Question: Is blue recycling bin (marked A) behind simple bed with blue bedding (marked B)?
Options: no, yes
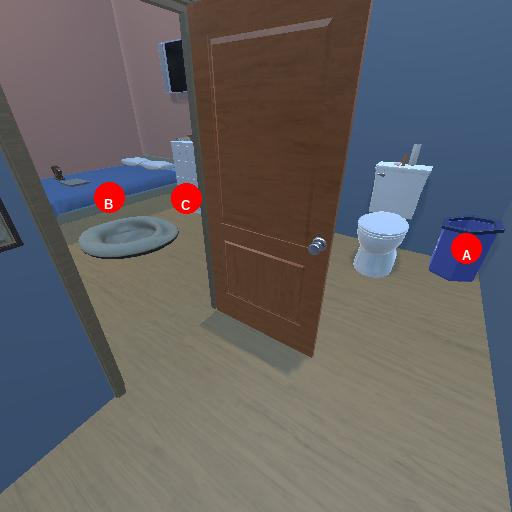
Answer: no